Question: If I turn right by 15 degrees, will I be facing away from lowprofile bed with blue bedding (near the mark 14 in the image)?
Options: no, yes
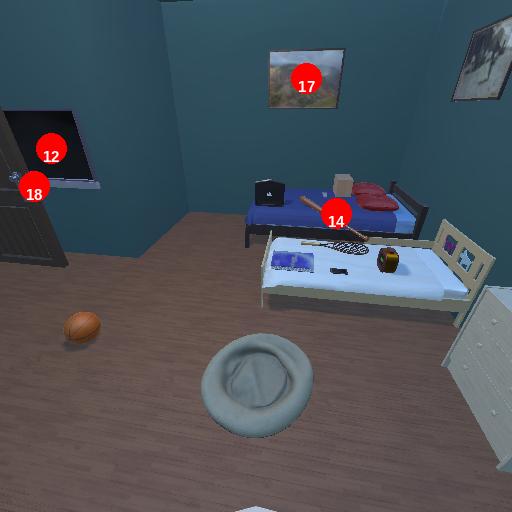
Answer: no